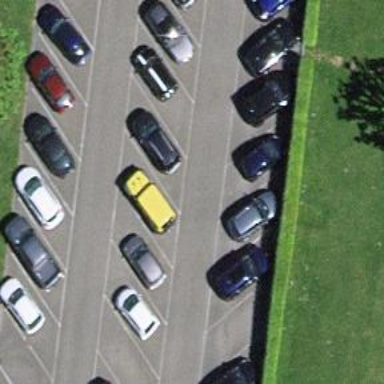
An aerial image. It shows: Road serving as parking aisle.